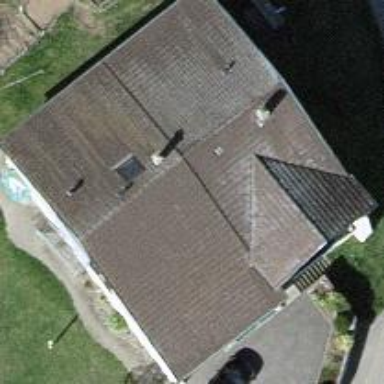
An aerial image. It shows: Simple house.